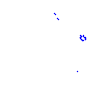
Particle: proton